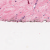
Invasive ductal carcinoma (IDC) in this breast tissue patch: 0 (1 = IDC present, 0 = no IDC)